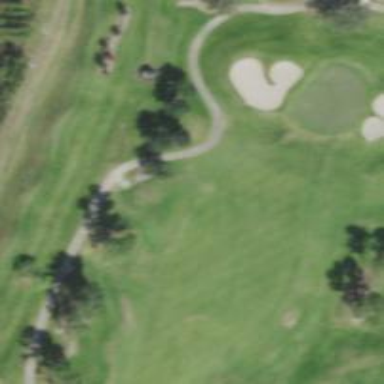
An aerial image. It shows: Service road used as golf cart path.